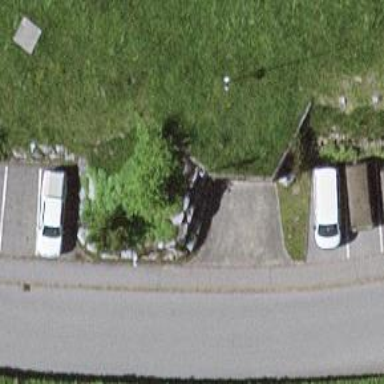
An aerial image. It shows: Retaining wall.